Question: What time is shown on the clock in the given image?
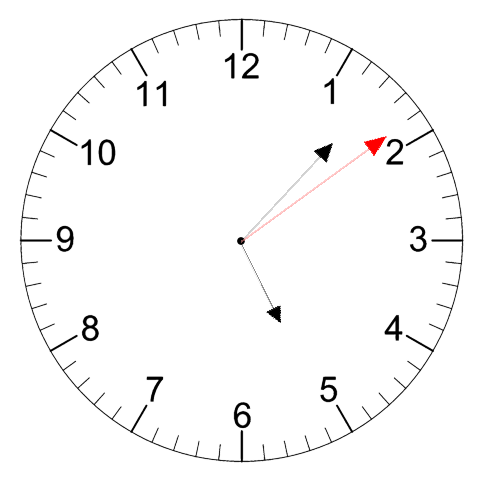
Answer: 05:07:09